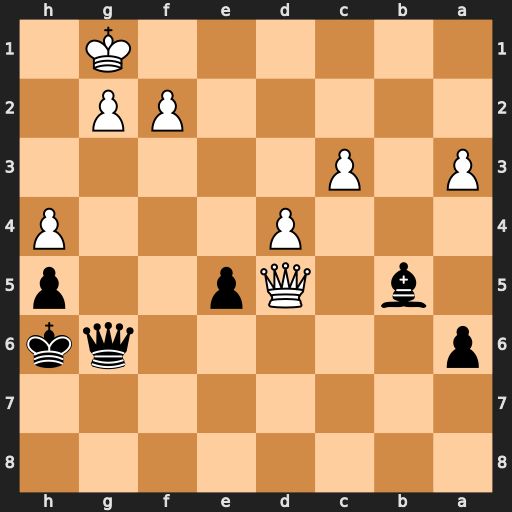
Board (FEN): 8/8/p5qk/1b1Qp2p/3P3P/P1P5/5PP1/6K1
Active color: b
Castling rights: -
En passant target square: -
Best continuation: Bc6 Qxc6 Qxc6